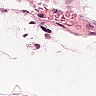
Metastatic tissue present: no